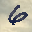
Label: 6